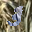
Label: 3